Question: I want to get an event to my application when someone presses the Home button:

However, when I press the button, no event arrives to my app. If I connect the system logger, I see that the Brew MP OS itself detects something, but it does not arrive to my app.
'''
[CORE] CoreDaemon_HandleEvent: 111
[CORE] CoreDaemon_HandleEvent: 112
'''
Can I register with these events so the OS passes them on to me? (Or whatever it takes to detect the home button in my app.)
I suspect the '[ISHELL_RegisterNotify][2]' function may be what I am looking for, but I don't know how to use it. I tried:
'''
ISHELL_RegisterNotify(piShell, AEECLSID_OF_MY_APP, AEECLSID_CORE, NMASK_SHELL_KEY |(NOTIFIER_VAL_ANY << 16));
'''
That didn't work, neither this:
'''
ISHELL_RegisterNotify(piShell, AEECLSID_OF_MY_APP, AEECLSID_CORE, ~0);
'''
I kind of hoped that last one would get me all "core" events, but neither of those two made any difference at all.
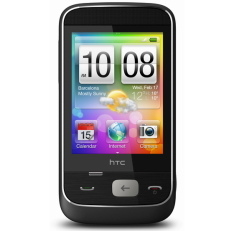
Answer: The app will first receive an 'EVT_KEY' with wParam=63620 and then immediately get the 'EVT_APP_SUSPEND' event.
Hence, as far as I understand, the "Home Button" can not be used in any meaningful way by Brew applications for input.